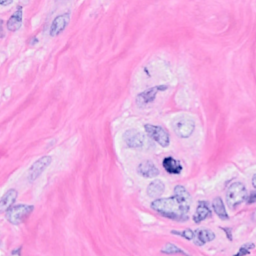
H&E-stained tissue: Breast